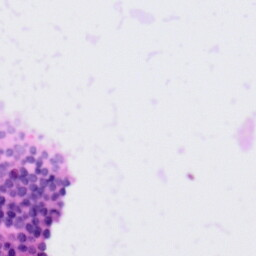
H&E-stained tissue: Tonsil